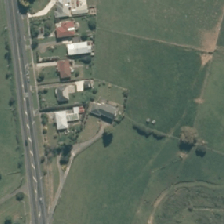
Land cover: urban_build_up